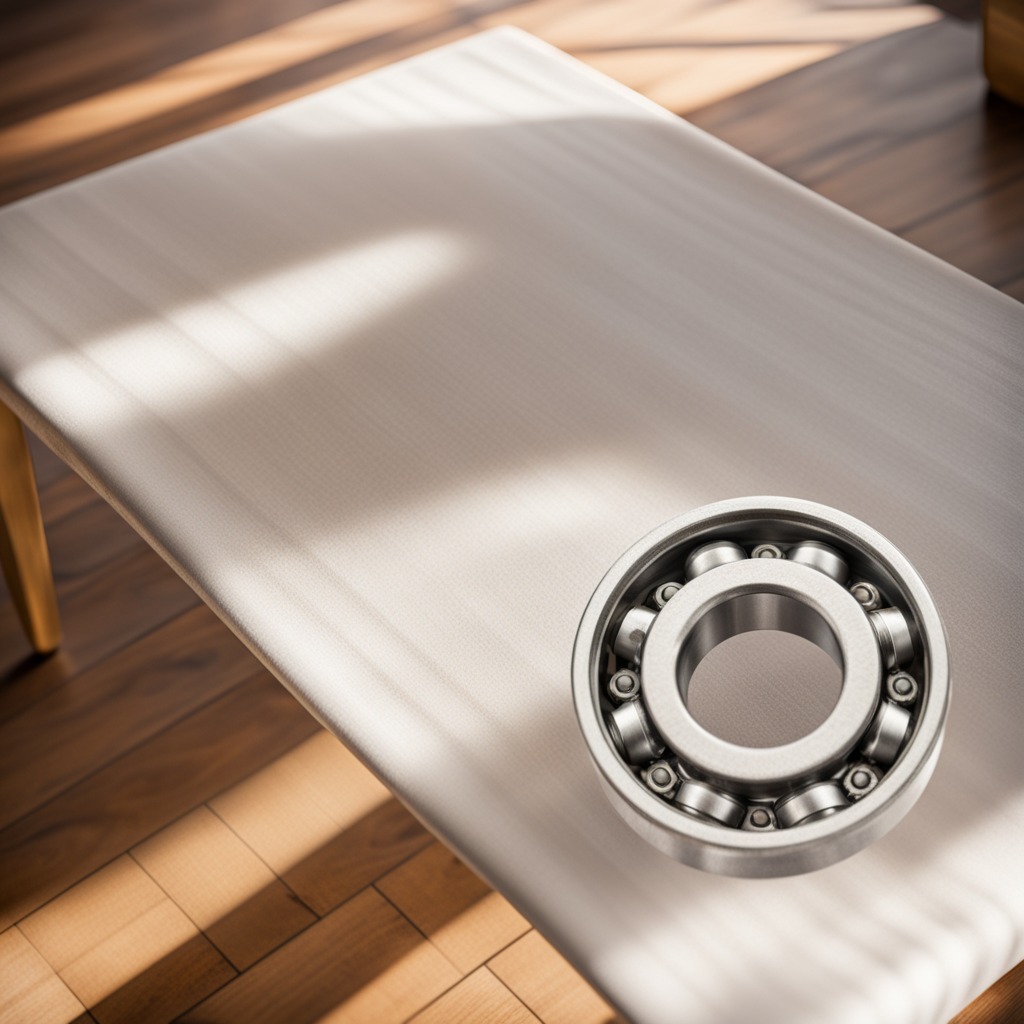
A metal ball bearing lies on a wooden table.